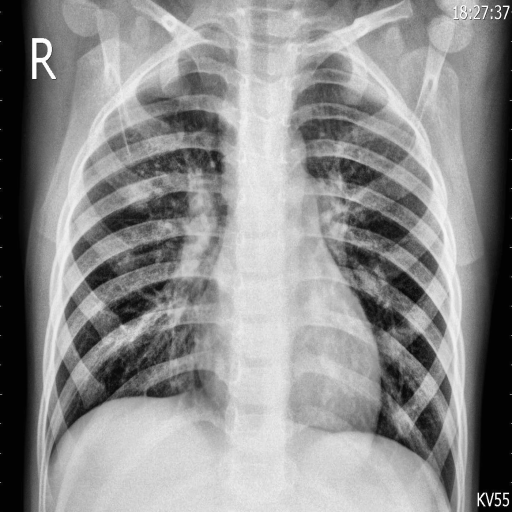
Finding: PNEUMONIA